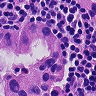
Metastatic tissue present: yes